Aerial crown-view tile of a tropical tree (Barro Colorado Island, Panama), acquired 20240716:
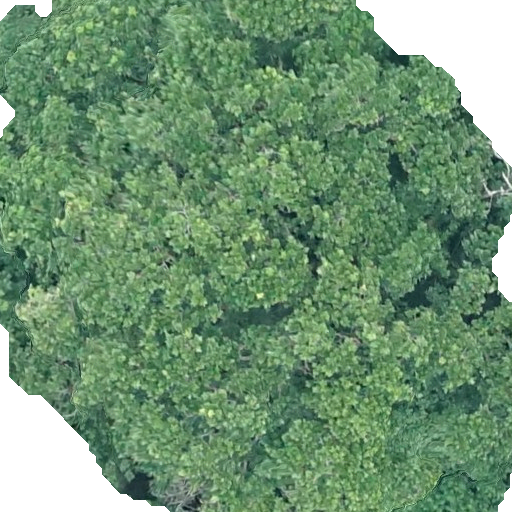
Species: Anacardium occidentale
GBIF accepted scientific name: Anacardium occidentale
Crown area: 420.224 m²